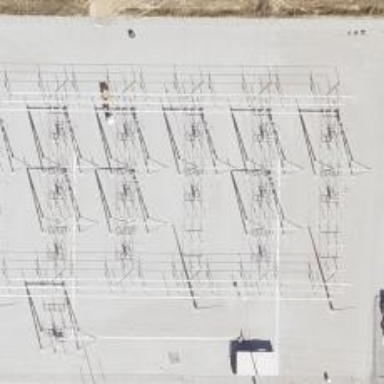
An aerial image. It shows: Switch used for power control.